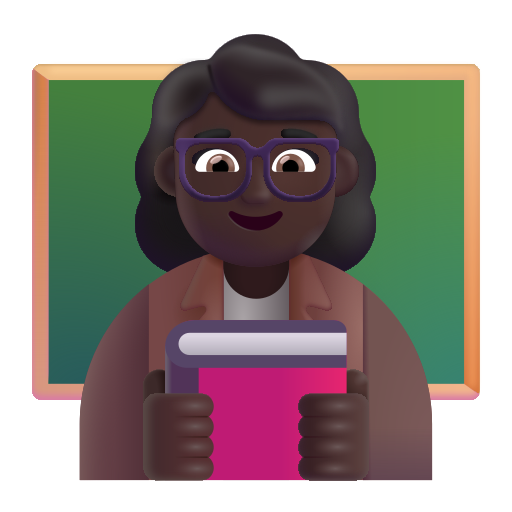
woman teacher color dark